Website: crate-barrel
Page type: gifting
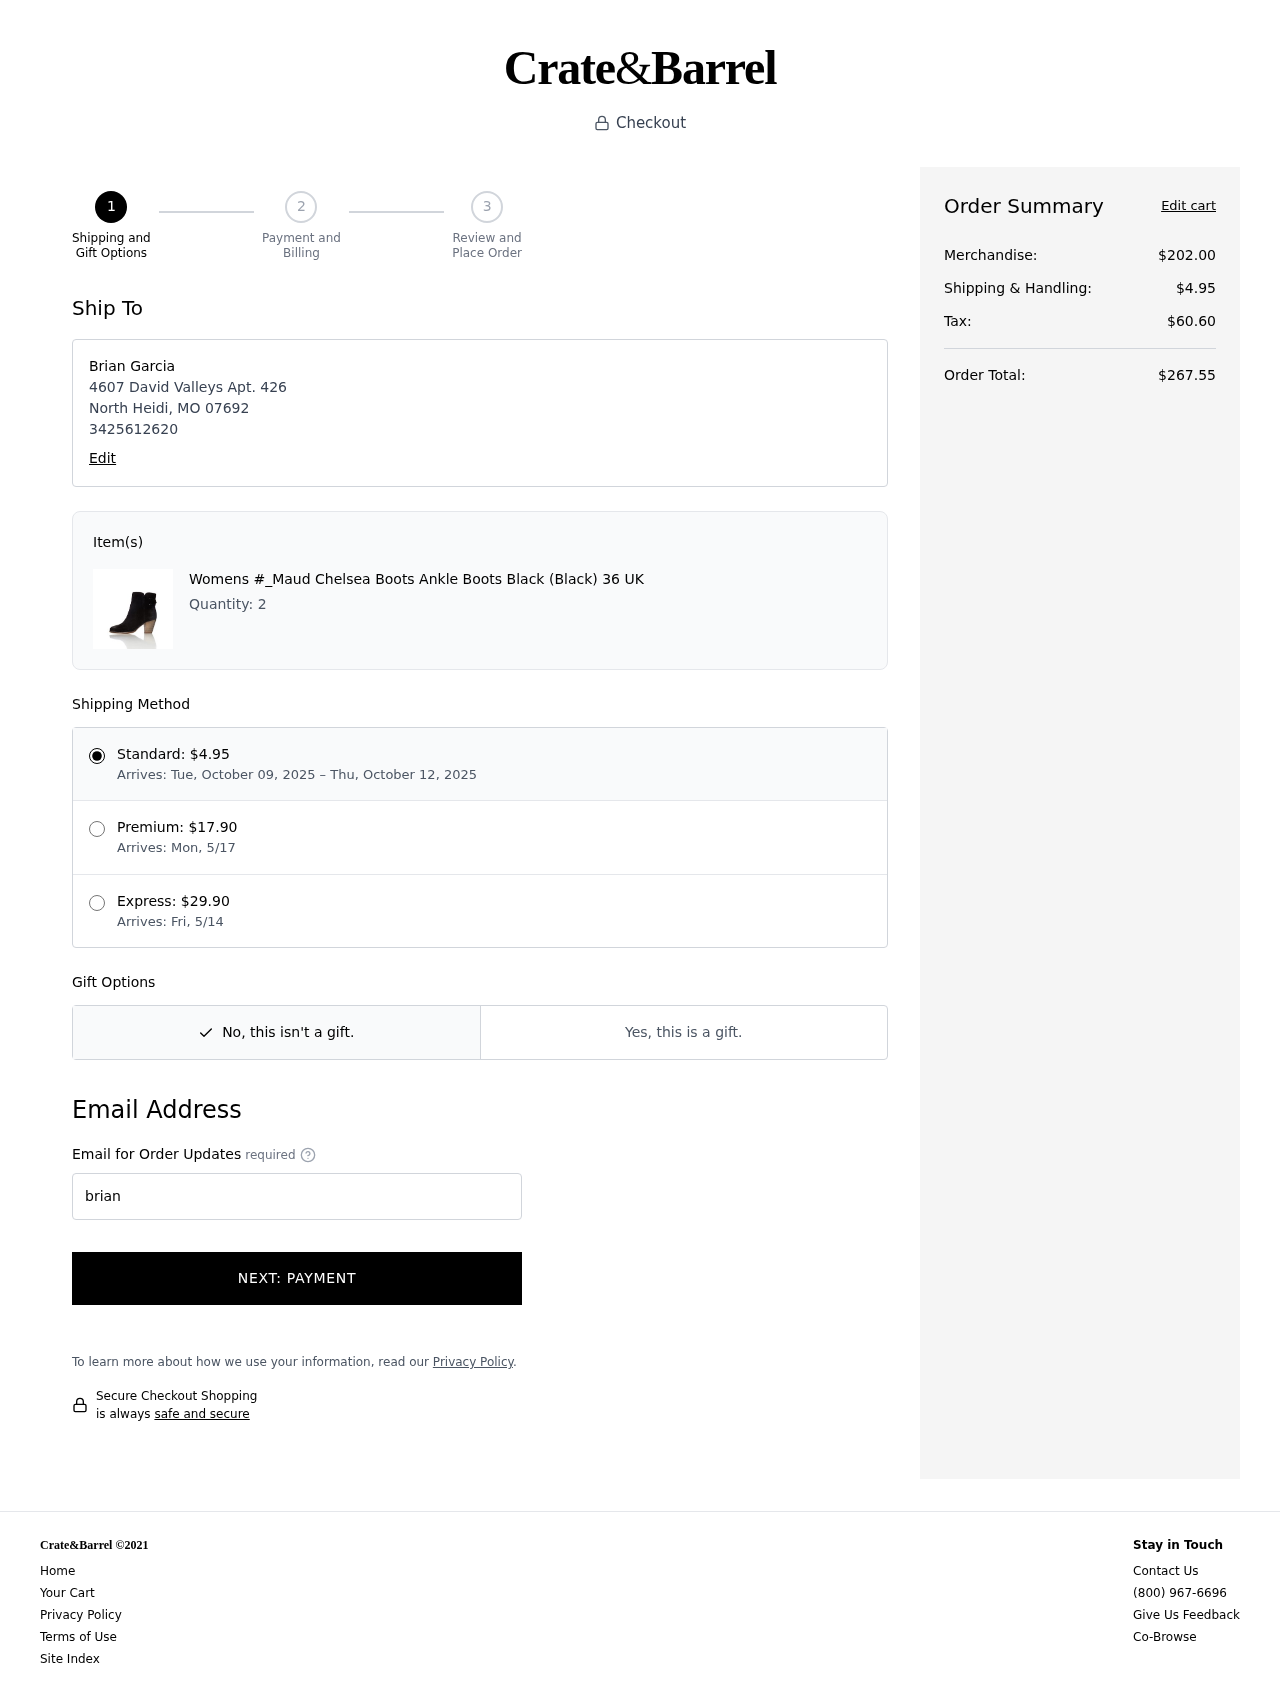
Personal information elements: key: PII_CITY
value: North Heidi
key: PII_FULLNAME
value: Brian Garcia
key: PII_PHONE
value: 3425612620
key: PII_POSTCODE
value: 07692
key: PII_STATE_ABBR
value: MO
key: PII_STREET
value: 4607 David Valleys Apt. 426
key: PII_EMAIL
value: brian.garcia@gmail.com
Product elements: key: PRODUCT1_NAME
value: Womens #_Maud Chelsea Boots Ankle Boots Black (Black) 36 UK
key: PRODUCT1_QUANTITY
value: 2
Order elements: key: ORDER_SHIPPING_DATE
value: October 09, 2025
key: ORDER_DELIVERY_DATE
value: October 12, 2025
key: ORDER_SUBTOTAL
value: $202.00
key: ORDER_SHIPPING_COST
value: $4.95
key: ORDER_TAX
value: $60.60
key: ORDER_TOTAL
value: $267.55